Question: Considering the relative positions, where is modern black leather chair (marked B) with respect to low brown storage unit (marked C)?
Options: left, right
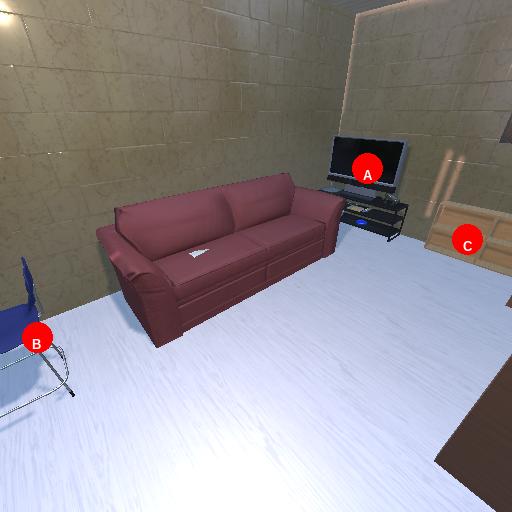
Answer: left